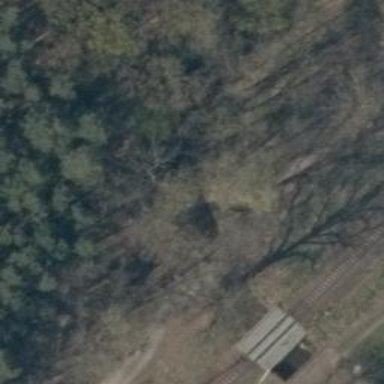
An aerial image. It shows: Tunnel.